Interaction volume radius: 5 \u00c5
Interaction volume height: 10 \u00c5
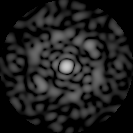
Disorder parameter: 0.8121